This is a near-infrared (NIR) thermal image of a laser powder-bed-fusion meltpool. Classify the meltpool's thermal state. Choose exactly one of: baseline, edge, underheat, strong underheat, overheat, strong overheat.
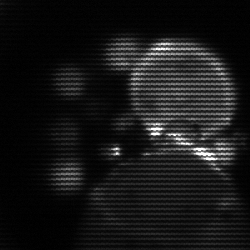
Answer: edge